Aerial crown-view tile of a tropical tree (Barro Colorado Island, Panama), acquired 20241014:
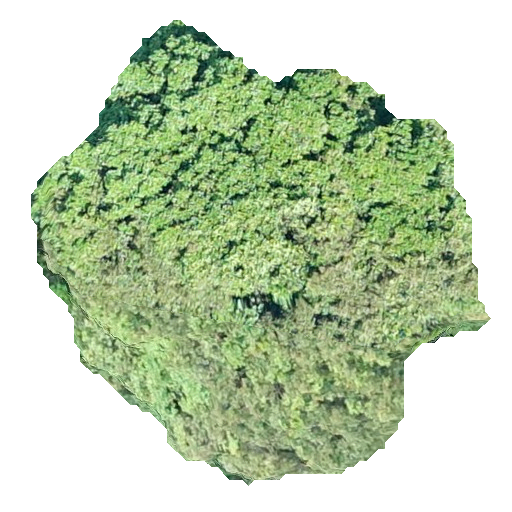
Species: Prioria copaifera
GBIF accepted scientific name: Prioria copaifera
Crown area: 217.505 m²